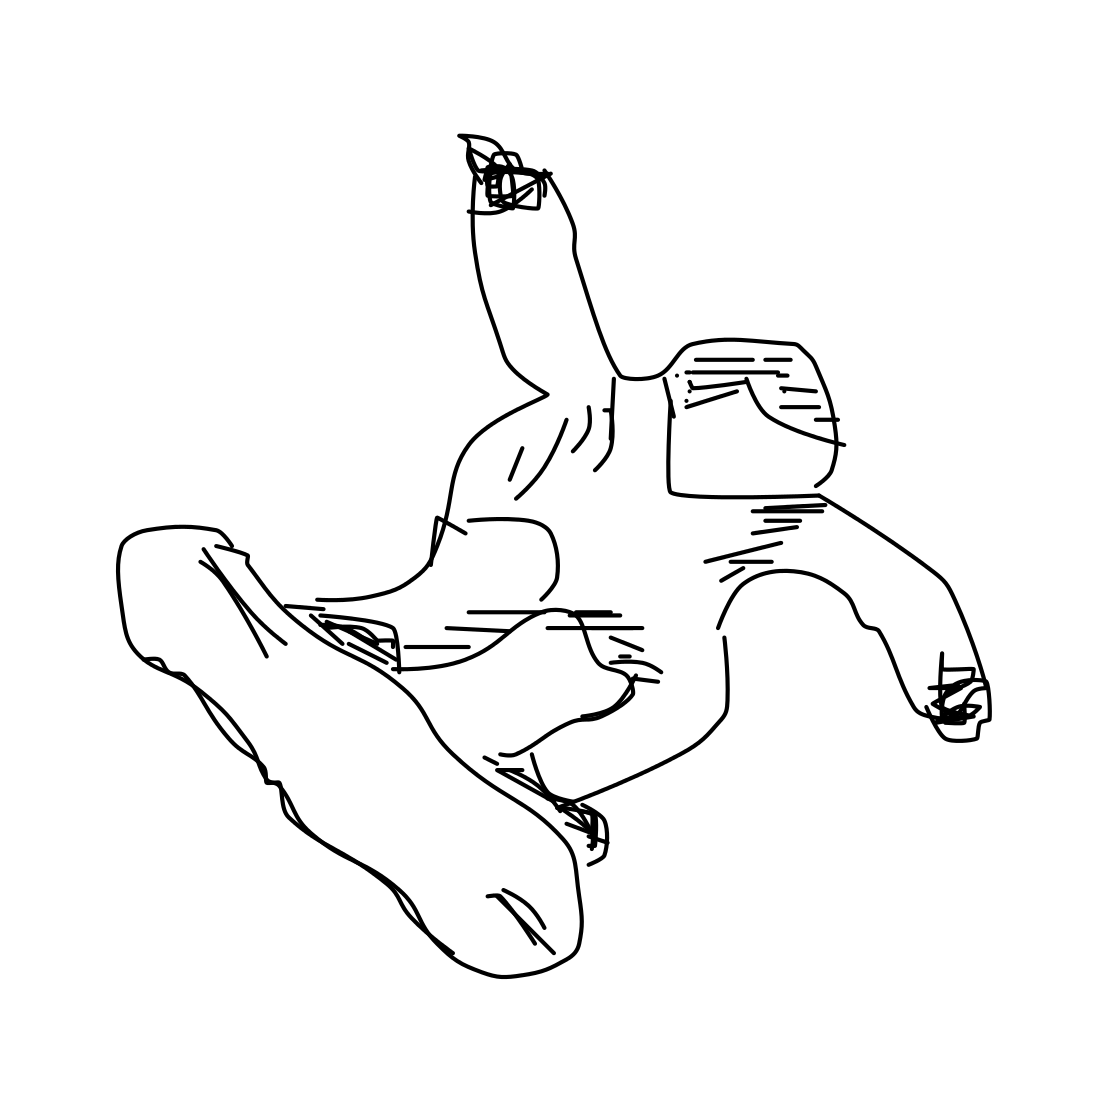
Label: snowboard